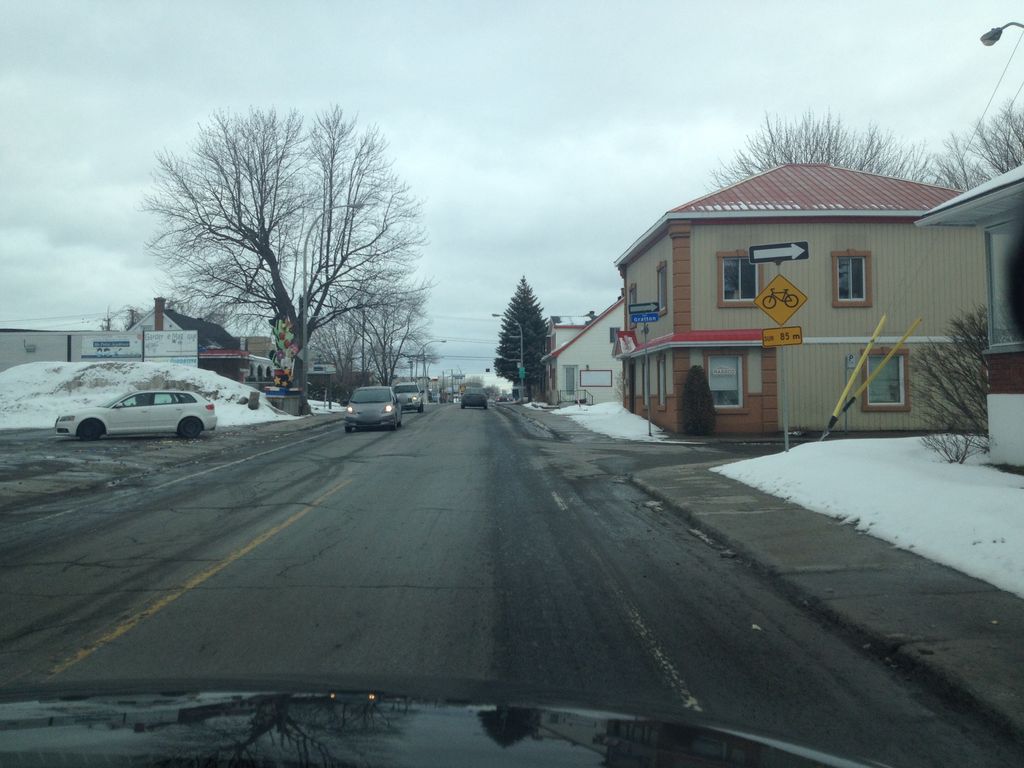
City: montreal